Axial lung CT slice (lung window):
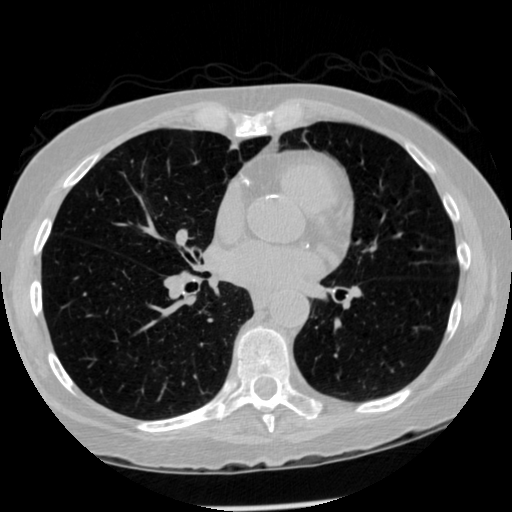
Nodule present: no